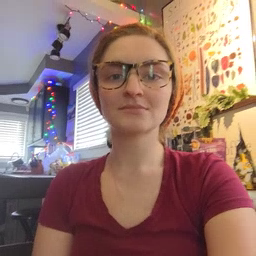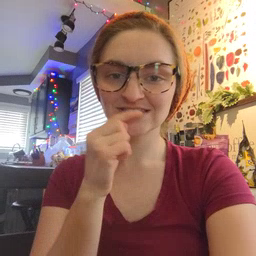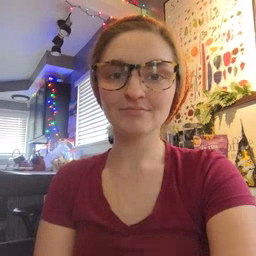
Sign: toothbrush